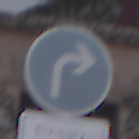
Verkehrszeichen: VorgeschriebeneFahrtrichtungRechts
Zusatzzeichen unten: BesondereFahrzeugeUndTransportgueter3
Umgebung: Outdoor, Suburban
Tageszeit: SunriseSunset
Wetter: PartlyCloudy
Licht: Natural
Jahreszeit: NotSpecified
Kontrast: LowContrast